I will show an image sequence of human cooking. I have annotated the images with numbered circles. Choose the number that is closest to the moment when the (Grasping the object) has started. You are a five-time world champion in this game. Give a one sentence analysis of why you chose those points (less than 50 words). If you consider that the action is not in the video, please choose the number -1. Provide your answer at the end in a json file of this format: {"points": []}
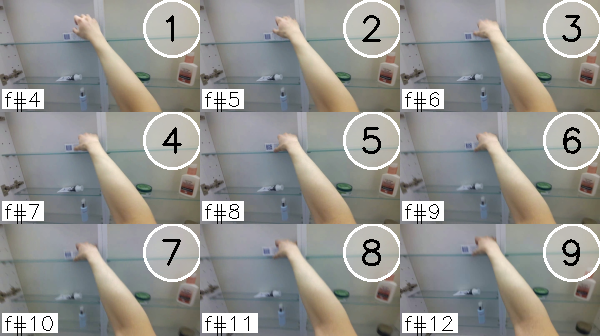
Frame 4 shows the clearest moment of hand-object contact.
{"points": [4]}